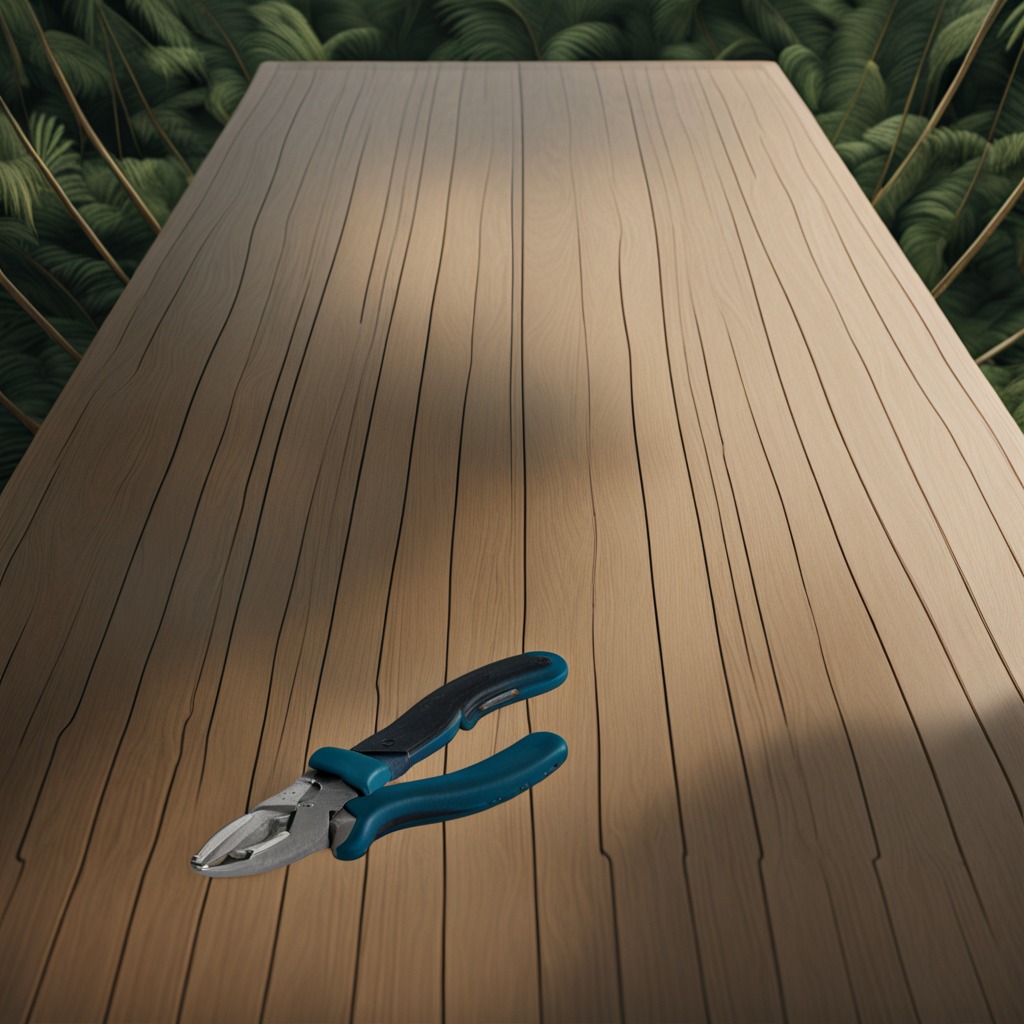
A plier is lying on a wooden table inside a jungle field workshop tent humid ambient light worn but